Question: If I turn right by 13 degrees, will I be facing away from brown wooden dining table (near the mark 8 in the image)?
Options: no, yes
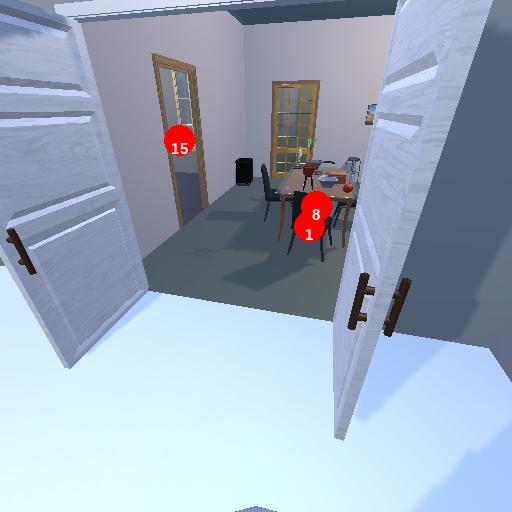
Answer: no